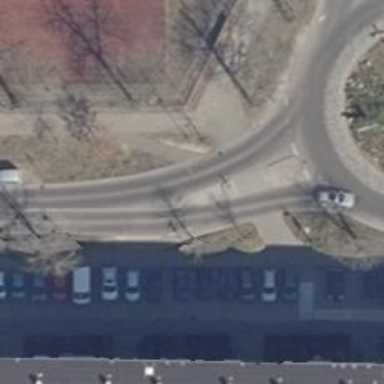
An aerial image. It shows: Unmarked crossing on the road.